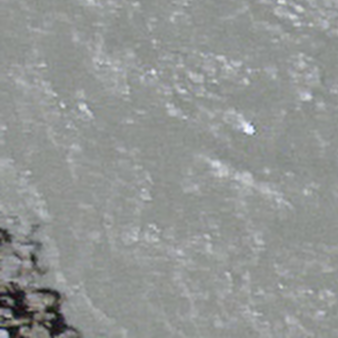
Label: other